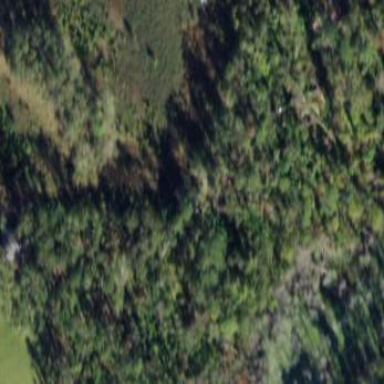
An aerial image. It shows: Woodland with needle-leaved trees.